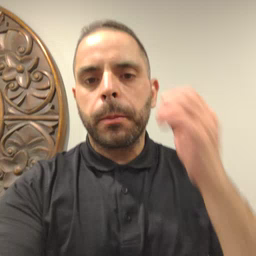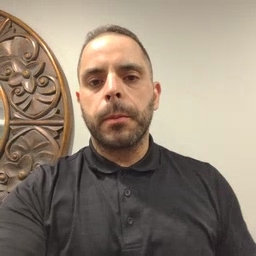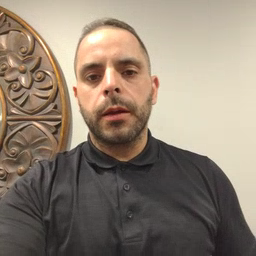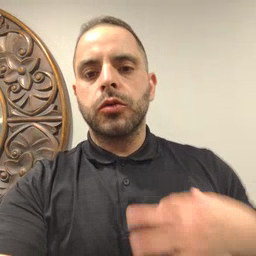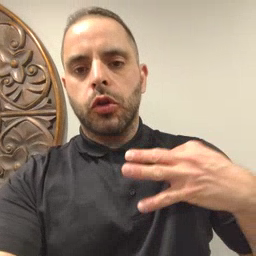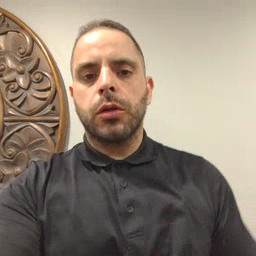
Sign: shirt